Question:
or how can I populate the rows only from my datagridview since I want to assign a columnheader name on my datagridview instead of filling the database with all my data. I want to adjust the column height/width and such of each column. Thank you
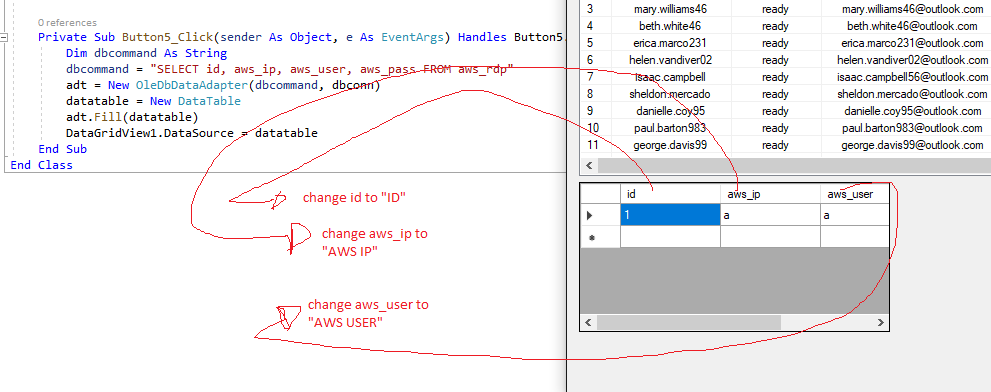
Answer: I know why you put an image, but you should perhaps try to avoid it for future questions; people tend to prefer seeing code as text they can copypaste
You have your DGV set to autogenerate columns so it makes columns with a HeaderText that is the same name as the column. Just change the column HeaderText (binding happens when you set the DataSource property):
For example you can look the DGV column up by the datatable column it is bound to:
'''
yourDataGridView.Columns.Cast(Of DataGridViewColumn)().First(Function(c) c.DataPropertyName = "ip").HeaderText = "IP"
'''
Bound columns don't have a name, only an index position, so if you want to find them by name you'll have to look through the columncollection searching for eg where the column's DataPropertyName is "ip", which is what the LINQ above does. It's a bit awkward as a syntax because a DataGridViewColumnCollection doesn't do LINQ without being cast. It might be simpler to put all your mappings into a dictionary and use a loop:
'''
Dim d = New Dictionary(Of String, String) From
{{"ip", "IP"}, {"aws", "AmazonWebServices"}, ... }
For Each dgvc as DataGridViewColumn in d
If d.ContainsKey dgvc.DataPropertyName Then d.HeaderText = d(dgvc.DataPropertyName)
Next dgvc
'''
---
If you know "ip" column will always be first you can more simply:
'''
yourDataGridView.Columns(0).HeaderText = "IP"
'''